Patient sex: M
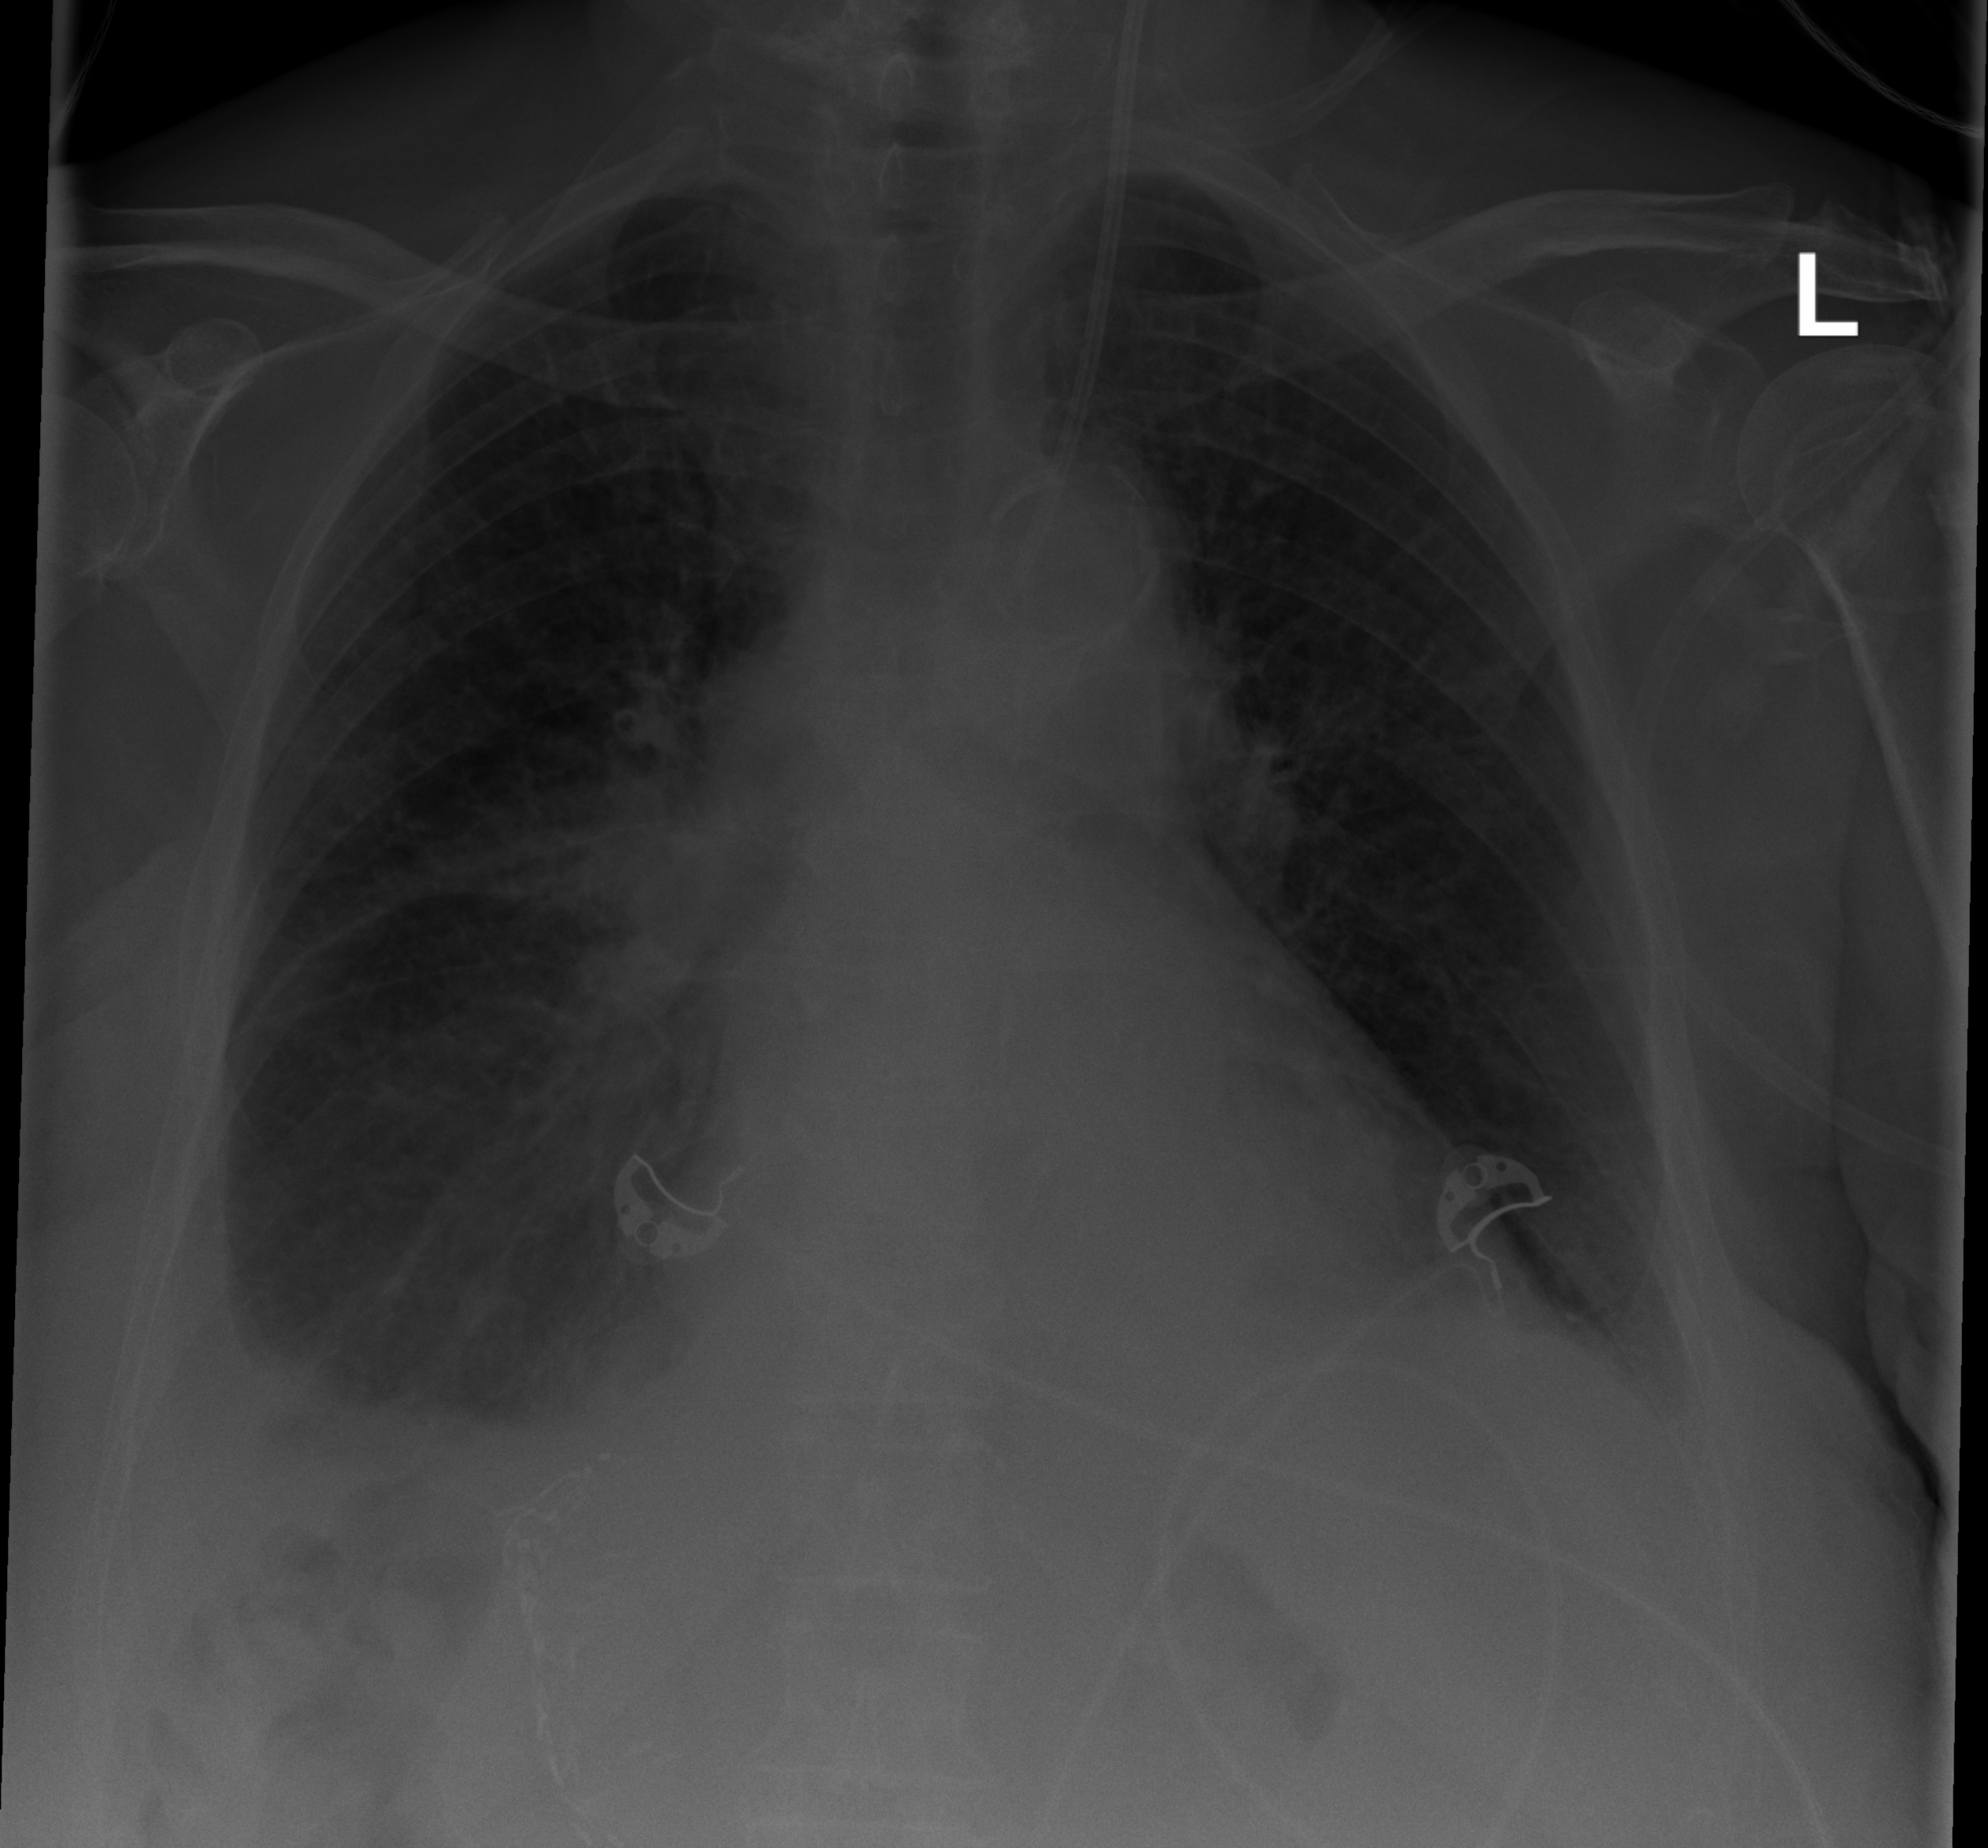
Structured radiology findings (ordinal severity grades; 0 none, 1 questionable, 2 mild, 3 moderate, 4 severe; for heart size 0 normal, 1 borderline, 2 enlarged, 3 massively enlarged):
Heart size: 0
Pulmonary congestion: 1
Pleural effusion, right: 2
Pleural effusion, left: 1
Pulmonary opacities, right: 2
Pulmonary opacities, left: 0
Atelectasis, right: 2
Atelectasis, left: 2